Question: I have My Table row like below in my xml layout:
'''
<TableRow
android:layout_marginTop="10dp"
>
<SeekBar
android:id="@+id/seekBar1"
android:layout_width="256dp"
android:layout_height="wrap_content"
android:layout_alignLeft="@+id/titlename"
android:layout_="@+id/playbtn"
android:layout_marginTop="4dp"
/>
<Button
android:id="@+id/playbtn"
android:layout_width="40dp"
android:layout_height="40dp"
android:layout_alignParentBottom="true"
android:background="@drawable/play"
android:layout_marginBottom="3dp"/>
<Button
android:id="@+id/pausebtn"
android:layout_width="40dp"
android:layout_height="40dp"
android:layout_toTopOf="@+id/playbtn"
android:layout_alignParentBottom="true"
android:background="@drawable/pause"
android:layout_marginBottom="3dp"/>
</TableRow>
'''
and my output is as below,
>
my requirement is to show play pause buttons at the same position in my layout?
Could any one help?
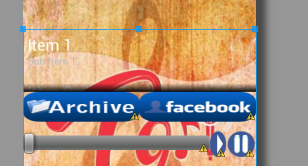
Answer: Use 'FrameLayout' and put one button over another
Like this
'''
<FrameLayout ... >
<Button
android:id="@+id/playbtn"
android:layout_width="40dp"
android:layout_height="40dp"
android:background="@drawable/play"/>
<Button
android:id="@+id/pausebtn"
android:layout_width="40dp"
android:layout_height="40dp"
android:background="@drawable/pause"/>
</FrameLayout>
'''
This will put Pause button over Play Button. Make the necessary button 'visible' and 'invisible' according to your need